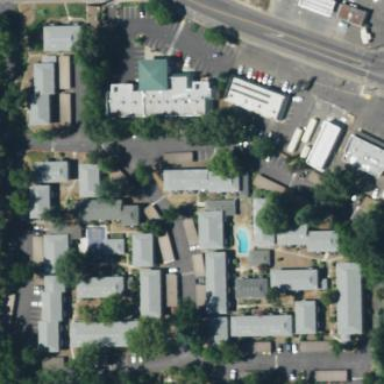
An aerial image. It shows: Residential area with apartments.